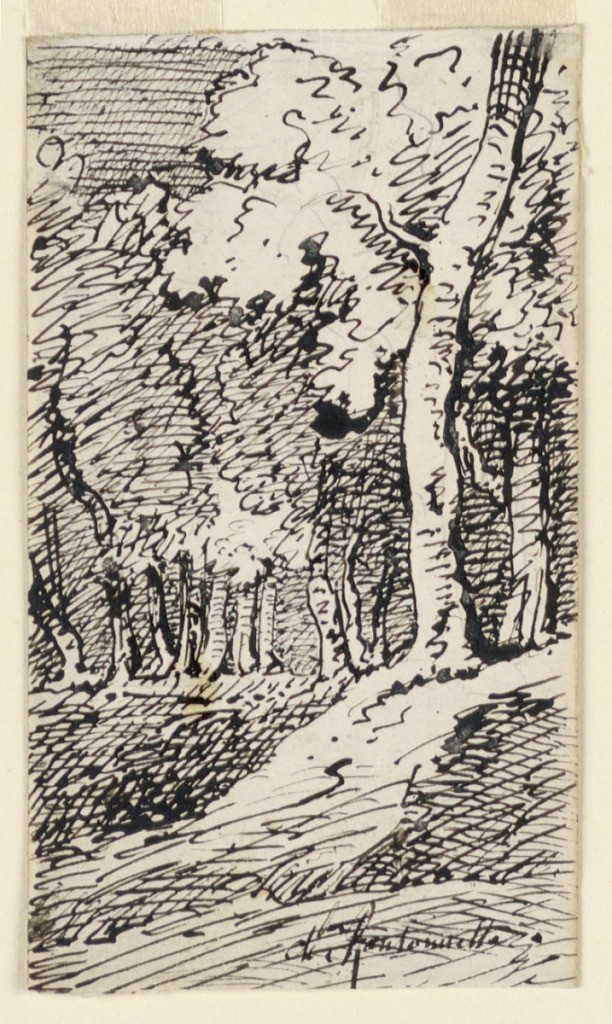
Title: In the Woods
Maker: Charles Nicolas Ransonnette, French, 1793 - 1877
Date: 1825–1840
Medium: Graphite, pen and ink on paper
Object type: Drawing
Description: Trees on a hillside. On verso, horizontally: part of graphite notations by the artist, accounts, a scale with irregular measures; below is the word "port", and "S'il me faut un[e] boiserie…..(?) 5m - 50c / … portes. 3 - 50 / ….2".